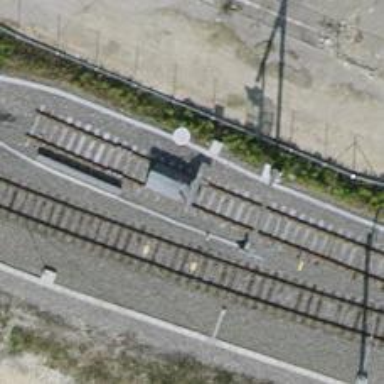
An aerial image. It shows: Railway buffer stop.